Field crop: maize
Growth stage: 2
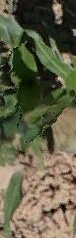
Species: maize